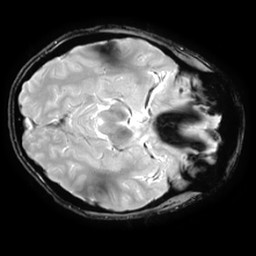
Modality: T2starw
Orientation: axial
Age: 22
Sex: male
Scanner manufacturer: ge
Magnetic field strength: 3 T
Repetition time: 0.65 s
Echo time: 0.02 s